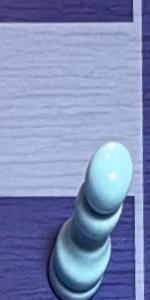
Label: Pawn_White